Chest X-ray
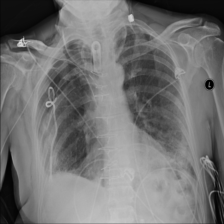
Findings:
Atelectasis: negative
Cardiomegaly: negative
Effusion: negative
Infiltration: negative
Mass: negative
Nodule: negative
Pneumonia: negative
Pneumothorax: positive
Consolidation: negative
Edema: negative
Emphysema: negative
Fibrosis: negative
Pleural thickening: negative
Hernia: negative